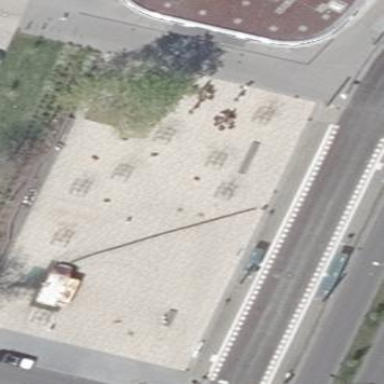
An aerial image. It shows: Pedestrian road with paving stones.